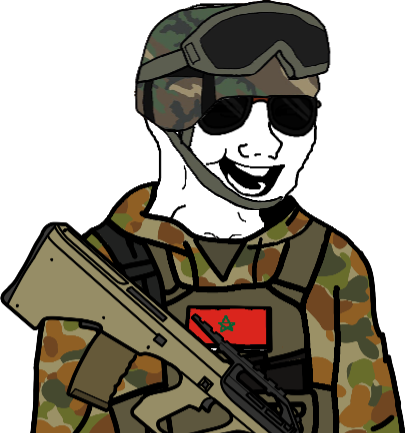
Label: 5_Bloomer